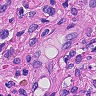
Metastatic tissue present: no